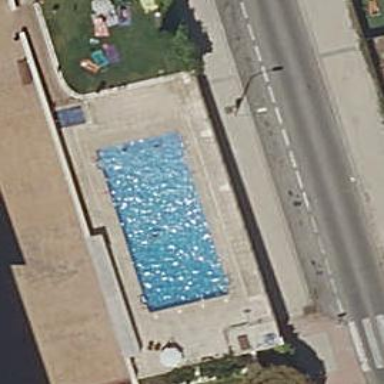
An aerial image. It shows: Swimming pool located in leisure land.